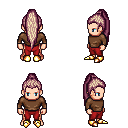
a pixel art fantasy rpg character, male body template, human, light skin, brown long-sleeve shirt, red pants, white blonde extra-long topknot hairstyle, gold boots, four views (front, back, left, right), 2x2 character sprite sheet, small pixel art, hard edges, no anti-aliasing